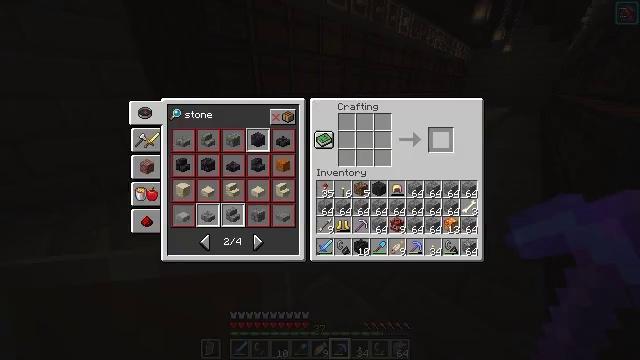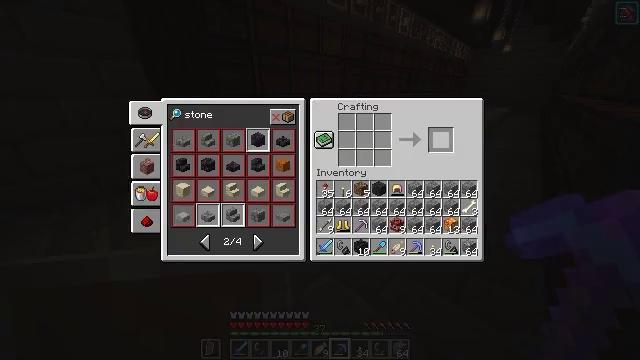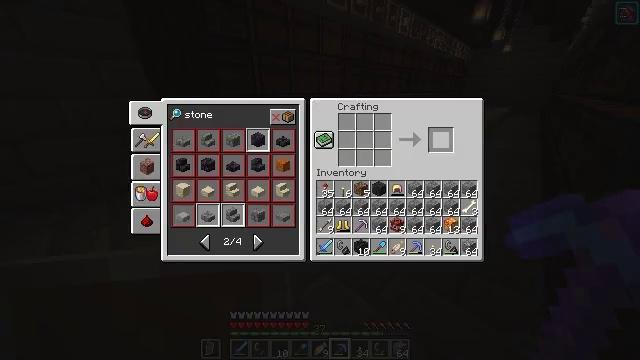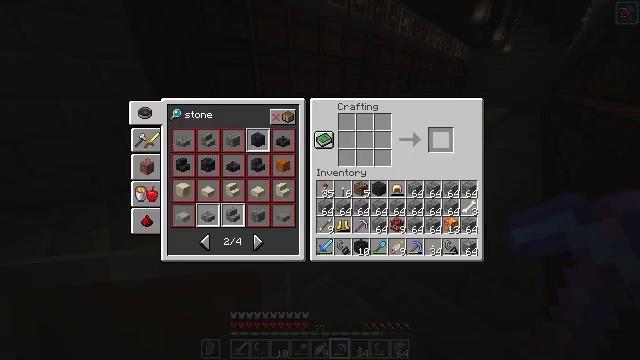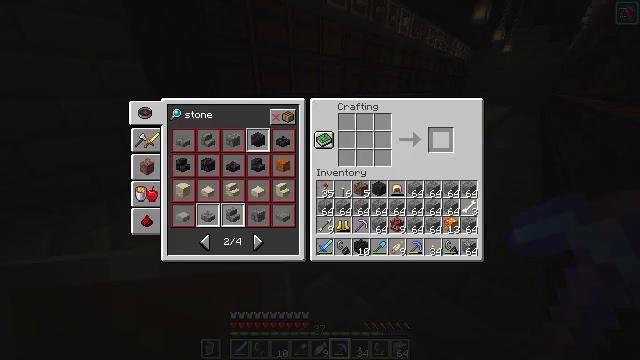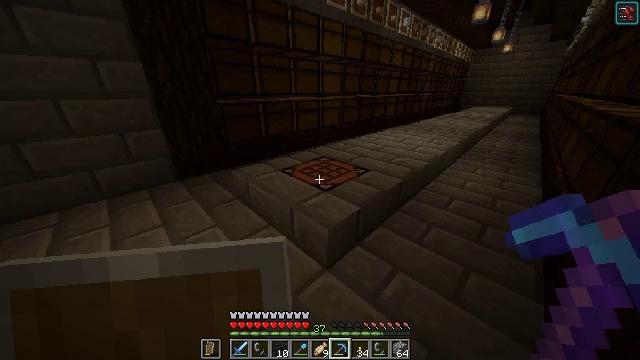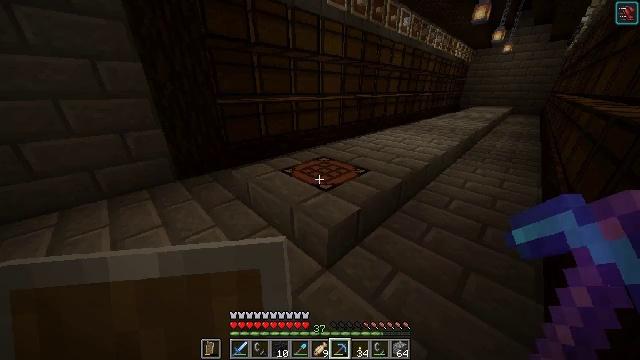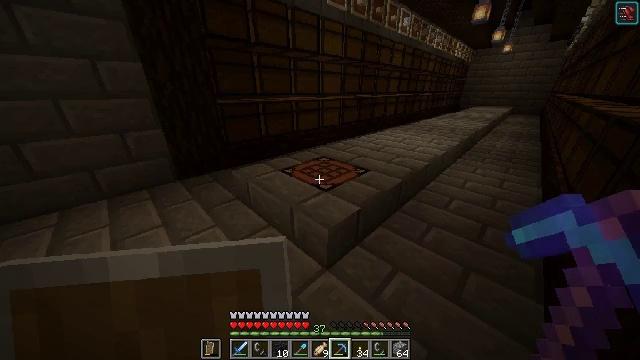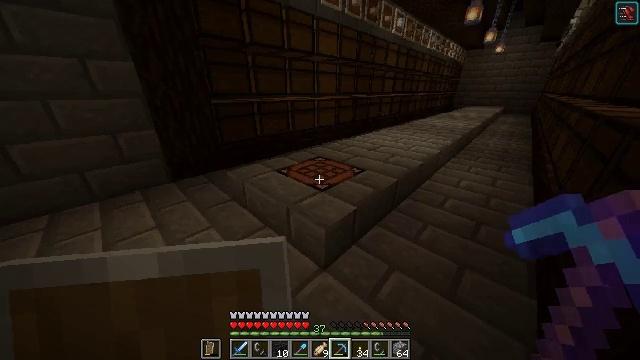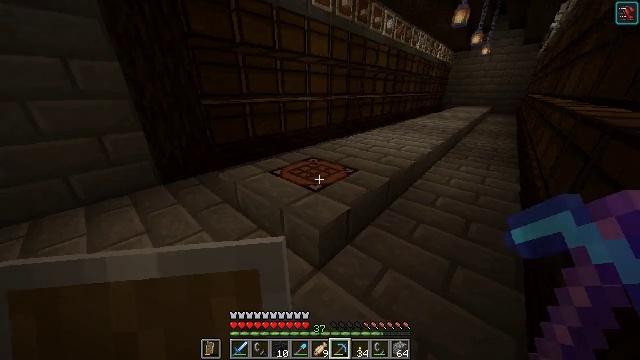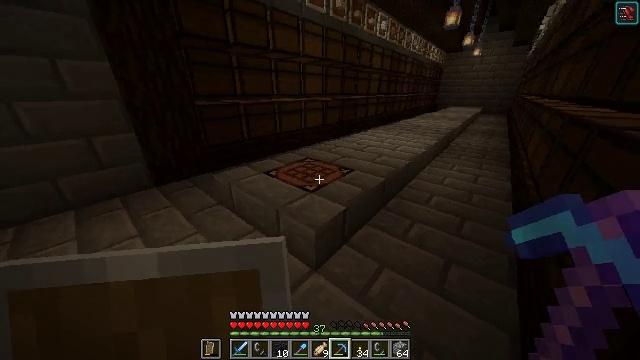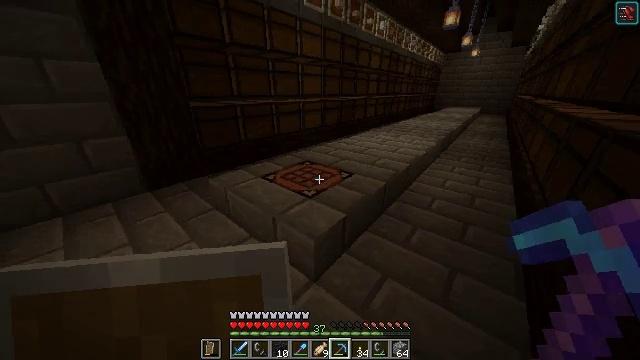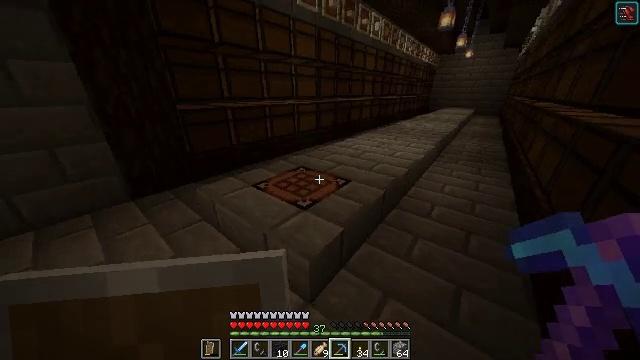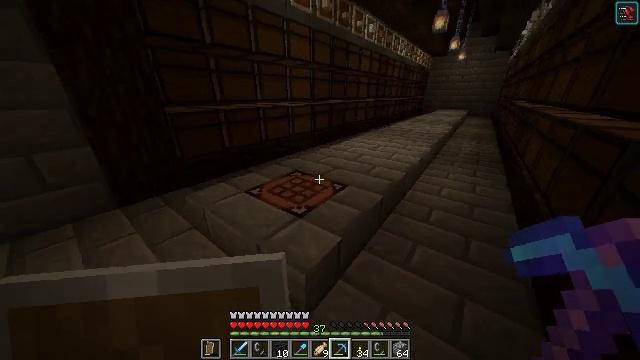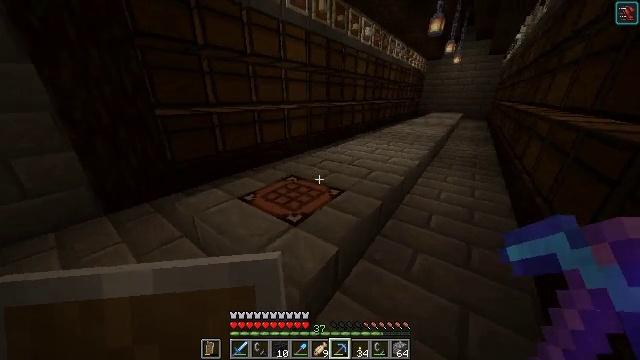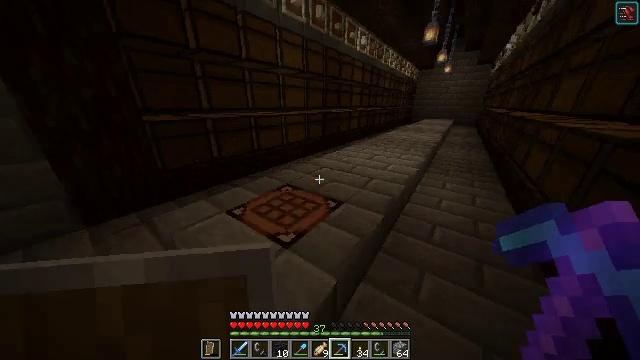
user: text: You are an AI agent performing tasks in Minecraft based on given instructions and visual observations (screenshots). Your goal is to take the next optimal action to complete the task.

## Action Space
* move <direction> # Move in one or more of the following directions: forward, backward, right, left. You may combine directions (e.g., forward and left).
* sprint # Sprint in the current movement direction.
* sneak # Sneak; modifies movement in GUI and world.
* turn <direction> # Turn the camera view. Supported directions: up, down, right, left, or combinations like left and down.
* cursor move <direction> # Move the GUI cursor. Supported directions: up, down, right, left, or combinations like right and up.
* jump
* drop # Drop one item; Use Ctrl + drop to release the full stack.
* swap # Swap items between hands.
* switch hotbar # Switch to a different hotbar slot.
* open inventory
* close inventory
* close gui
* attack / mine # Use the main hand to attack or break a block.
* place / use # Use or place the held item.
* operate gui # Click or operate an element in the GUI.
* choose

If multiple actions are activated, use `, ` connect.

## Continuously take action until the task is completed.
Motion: motion action
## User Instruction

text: Mine crimson fungus from the ground in the Nether.
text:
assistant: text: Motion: open gui
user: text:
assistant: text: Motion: no_op
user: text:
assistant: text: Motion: no_op
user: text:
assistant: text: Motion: no_op
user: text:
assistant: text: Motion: no_op
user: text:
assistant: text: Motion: close gui
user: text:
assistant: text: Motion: no_op
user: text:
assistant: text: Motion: turn right
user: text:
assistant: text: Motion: turn right
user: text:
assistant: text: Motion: turn right
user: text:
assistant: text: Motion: move forward
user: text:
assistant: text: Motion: move forward, turn right
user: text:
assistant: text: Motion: turn right
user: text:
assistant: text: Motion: move forward
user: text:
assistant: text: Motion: move forward
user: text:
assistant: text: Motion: move forward, turn right
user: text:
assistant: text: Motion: move forward, turn right and up
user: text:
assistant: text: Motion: move forward, turn right and up
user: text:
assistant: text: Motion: move forward, turn right and up
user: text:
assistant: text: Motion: move forward
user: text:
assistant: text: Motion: move forward and move right, turn left and up
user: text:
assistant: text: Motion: move forward and move right, turn left
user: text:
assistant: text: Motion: move forward and move right, turn left
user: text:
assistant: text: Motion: move forward and move right, turn left
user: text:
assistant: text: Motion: move forward and move right, turn left
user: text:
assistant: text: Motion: move forward and move right, turn left
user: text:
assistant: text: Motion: move forward and move right
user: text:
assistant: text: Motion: move forward and move right, turn left
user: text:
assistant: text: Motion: move forward and move right
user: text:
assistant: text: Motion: move forward and move right